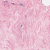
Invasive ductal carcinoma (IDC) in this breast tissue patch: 0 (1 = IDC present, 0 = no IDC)